Field crop: tomato
Growth stage: 2
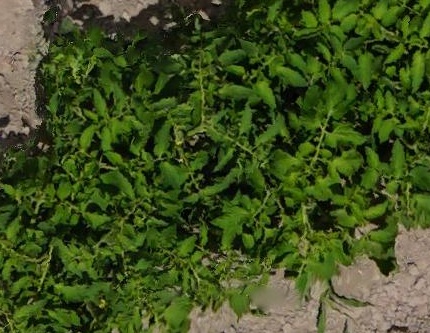
Species: tomato